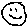
Label: smiley face